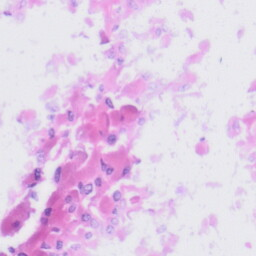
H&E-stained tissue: Tonsil